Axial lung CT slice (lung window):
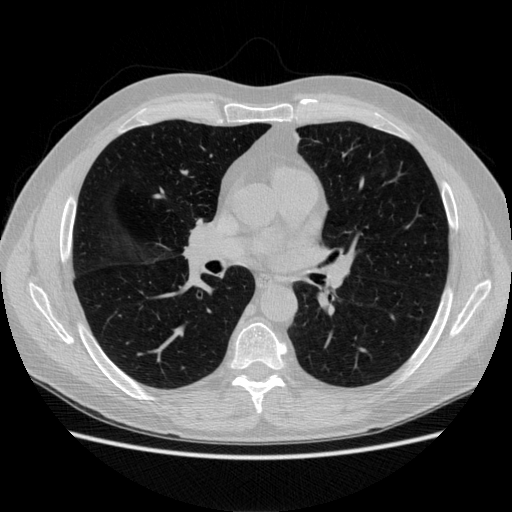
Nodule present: no